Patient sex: M
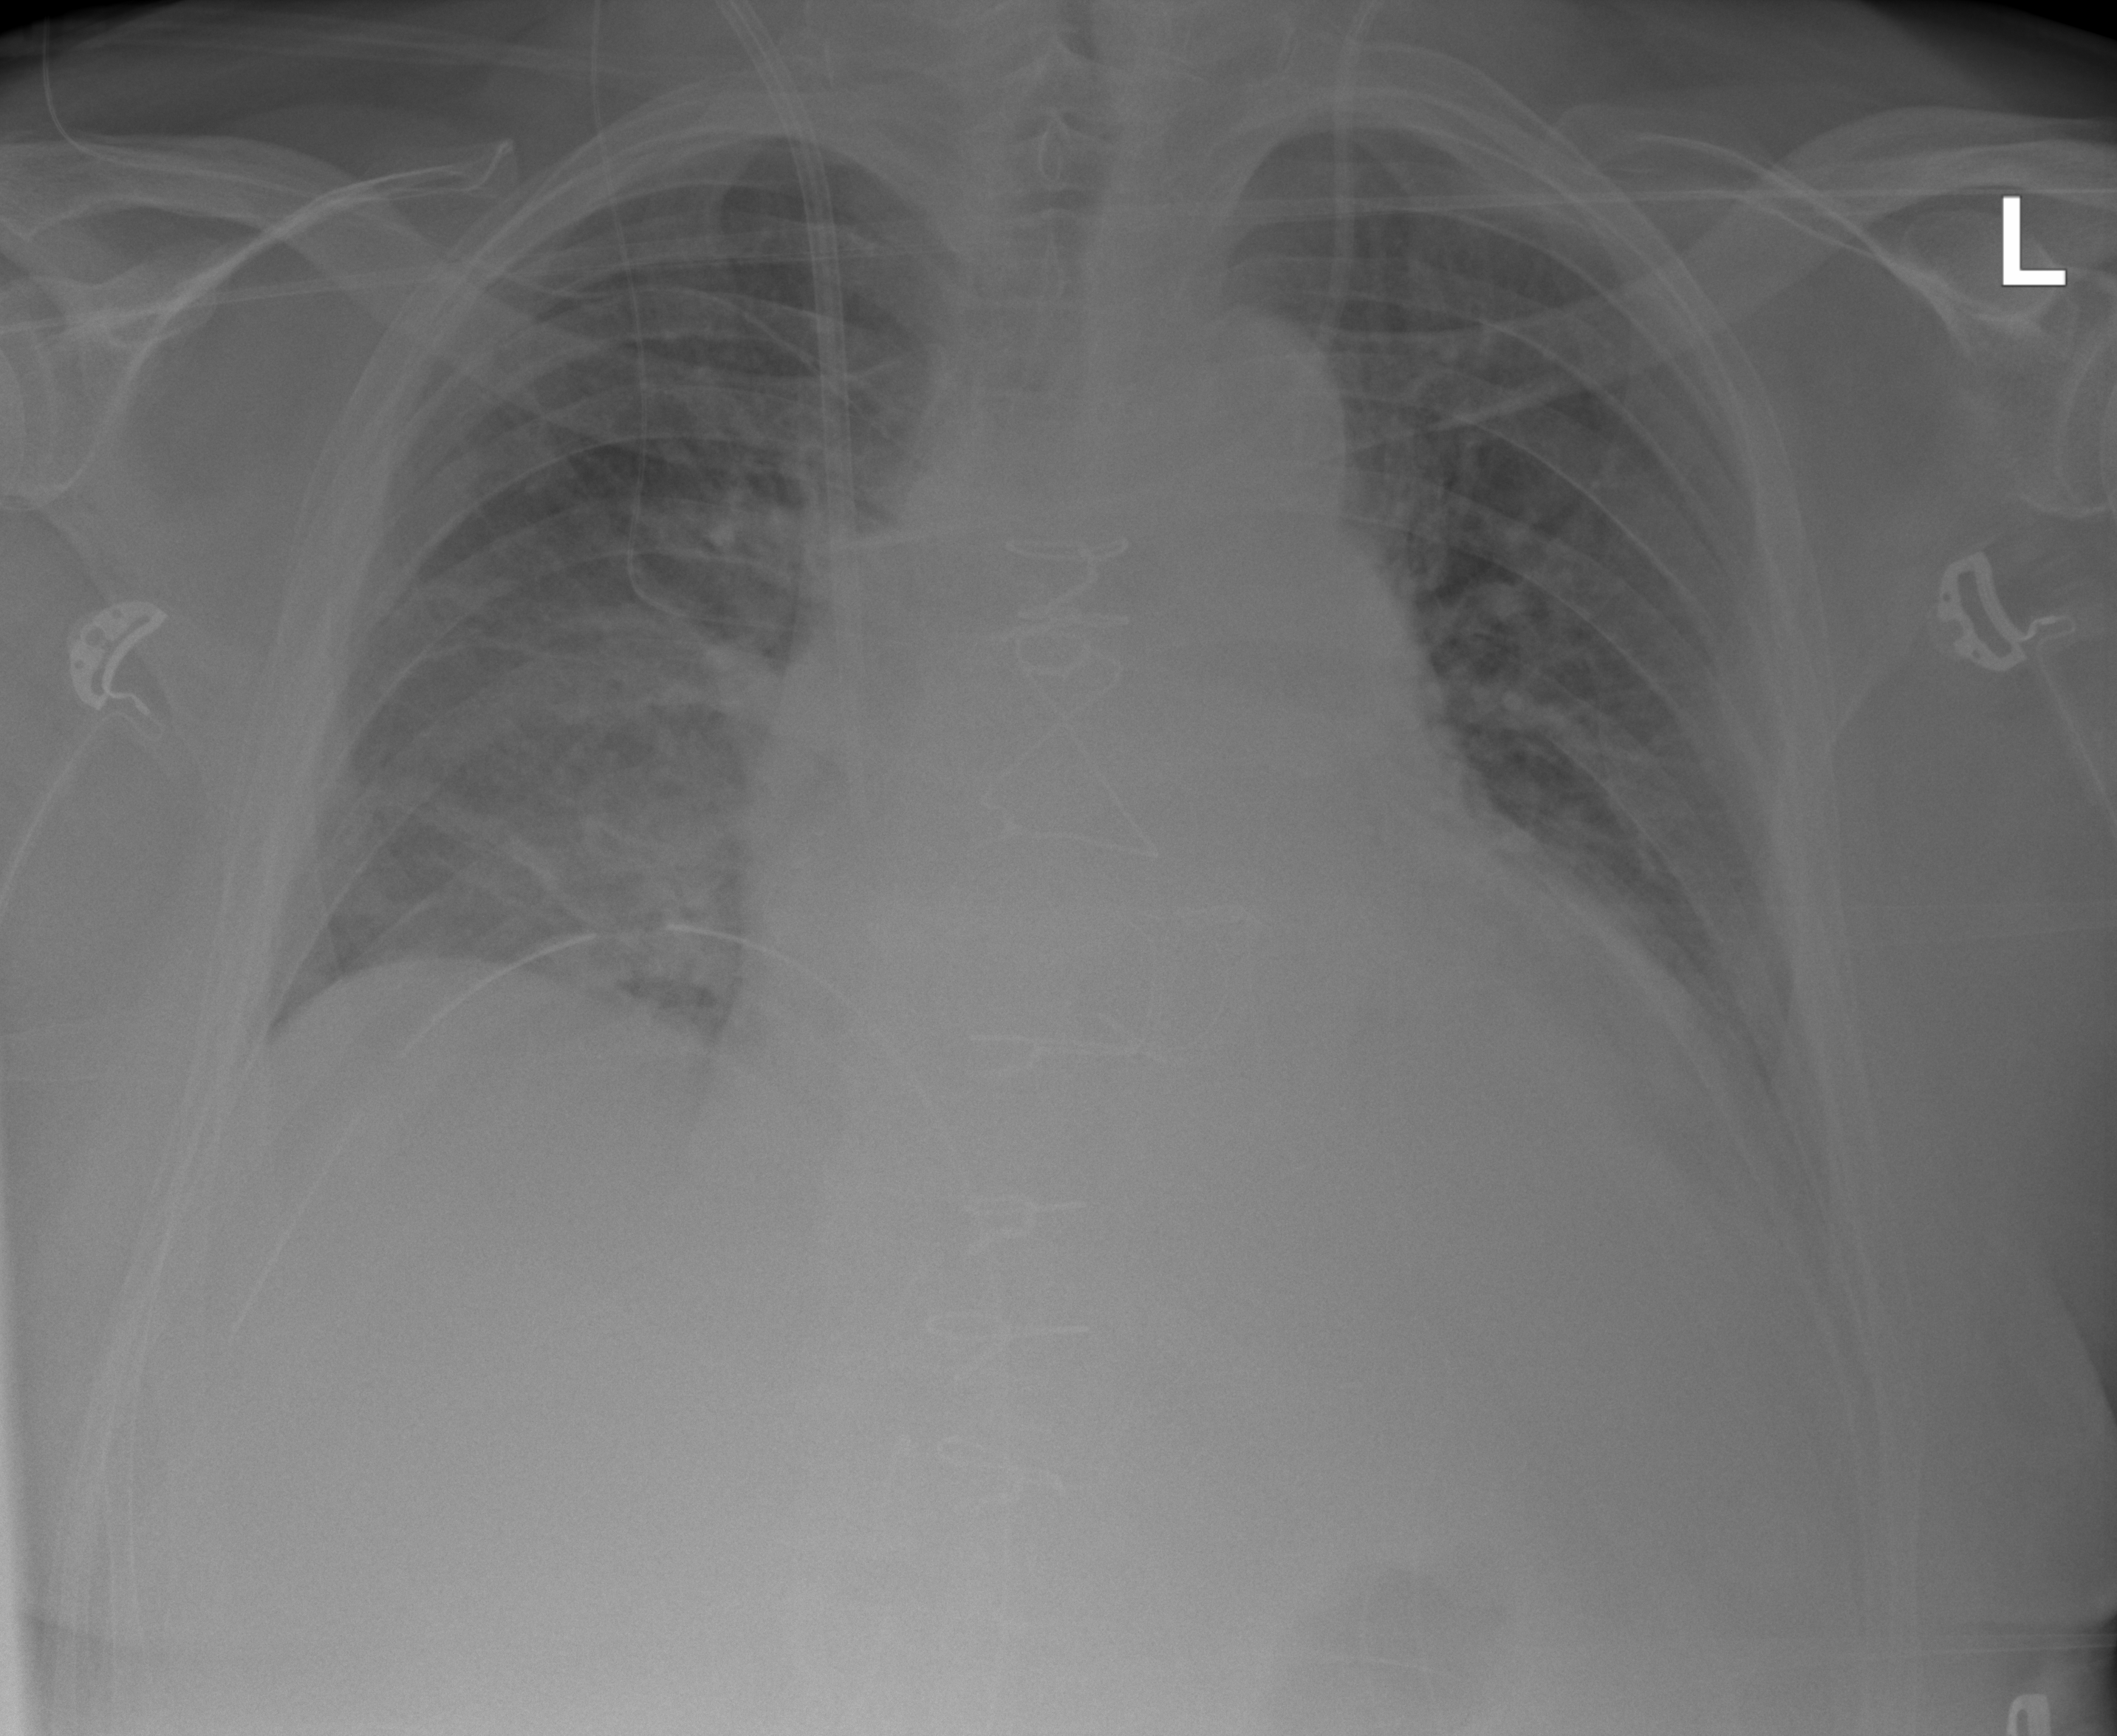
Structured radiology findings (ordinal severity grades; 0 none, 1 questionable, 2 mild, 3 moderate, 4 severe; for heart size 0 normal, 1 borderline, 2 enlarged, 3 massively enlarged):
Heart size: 2
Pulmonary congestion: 2
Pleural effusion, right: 1
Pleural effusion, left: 2
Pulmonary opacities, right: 3
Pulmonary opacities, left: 0
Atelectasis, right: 2
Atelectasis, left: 2